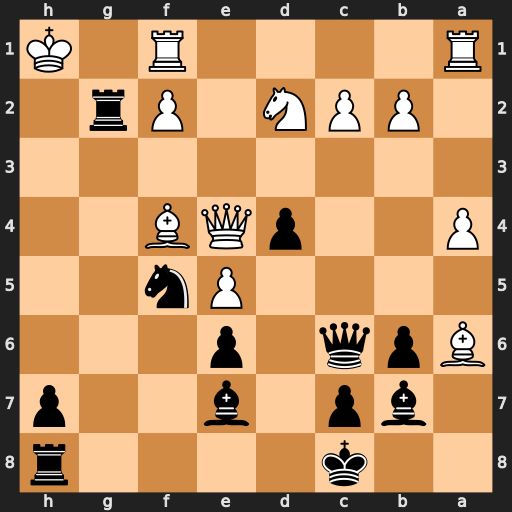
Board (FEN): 2k4r/1bp1b2p/Bpq1p3/4Pn2/P2pQB2/8/1PPN1Pr1/R4R1K
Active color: b
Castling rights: -
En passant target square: -
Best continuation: Qxe4 Nxe4 Rg4 Bxb7+ Kxb7